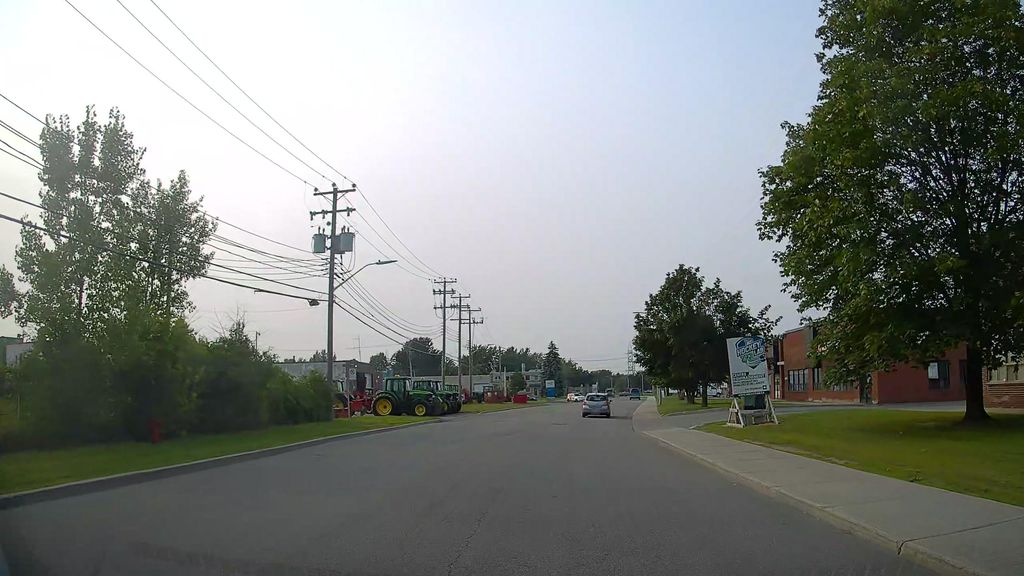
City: montreal